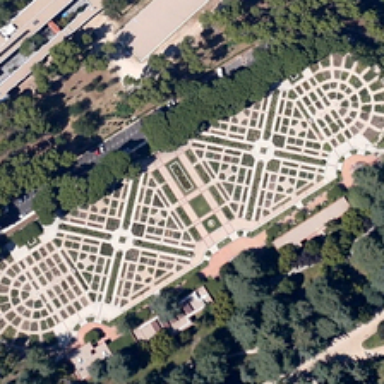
The symmetrical oval shaped square has many paths just looking like a maze .